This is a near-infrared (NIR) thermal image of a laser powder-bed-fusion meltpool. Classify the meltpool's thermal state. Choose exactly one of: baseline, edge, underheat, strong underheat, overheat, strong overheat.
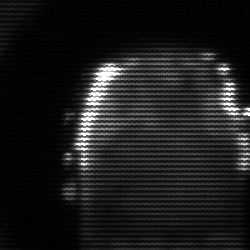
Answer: baseline